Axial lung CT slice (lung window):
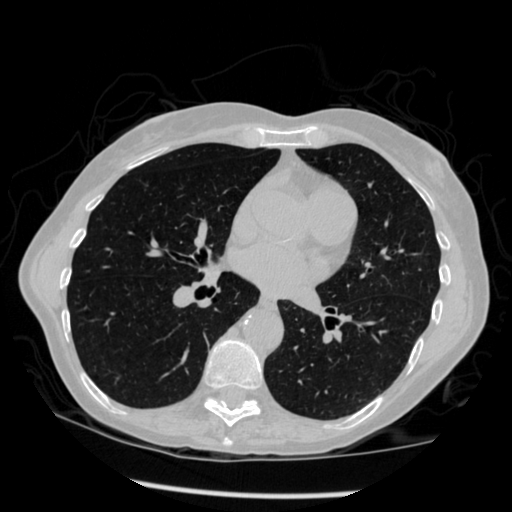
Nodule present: no